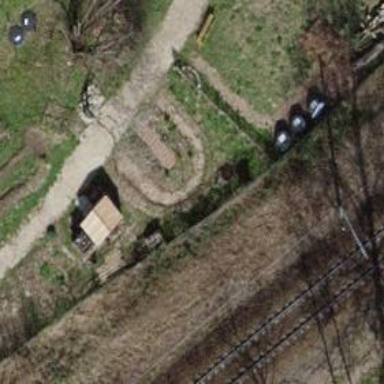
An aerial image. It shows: Insect hotel.